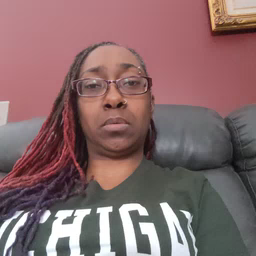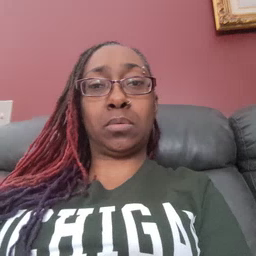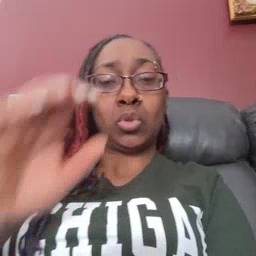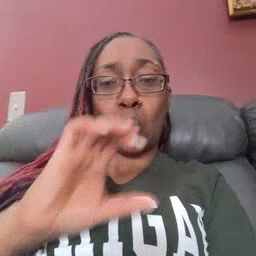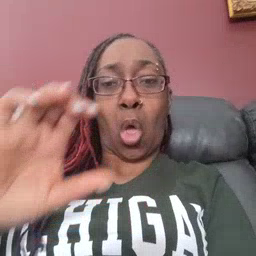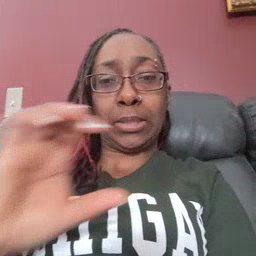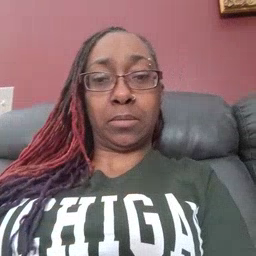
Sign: chocolate